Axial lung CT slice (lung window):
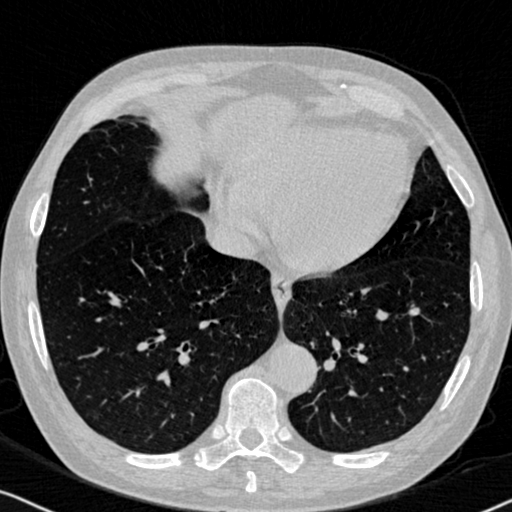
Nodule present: no